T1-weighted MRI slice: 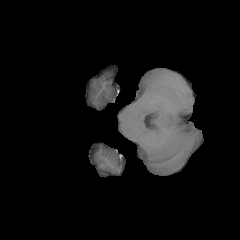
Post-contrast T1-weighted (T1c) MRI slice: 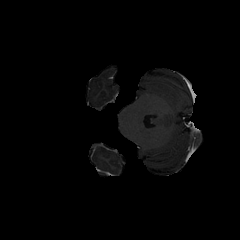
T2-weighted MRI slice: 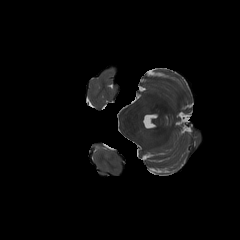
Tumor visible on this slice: no